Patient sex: M
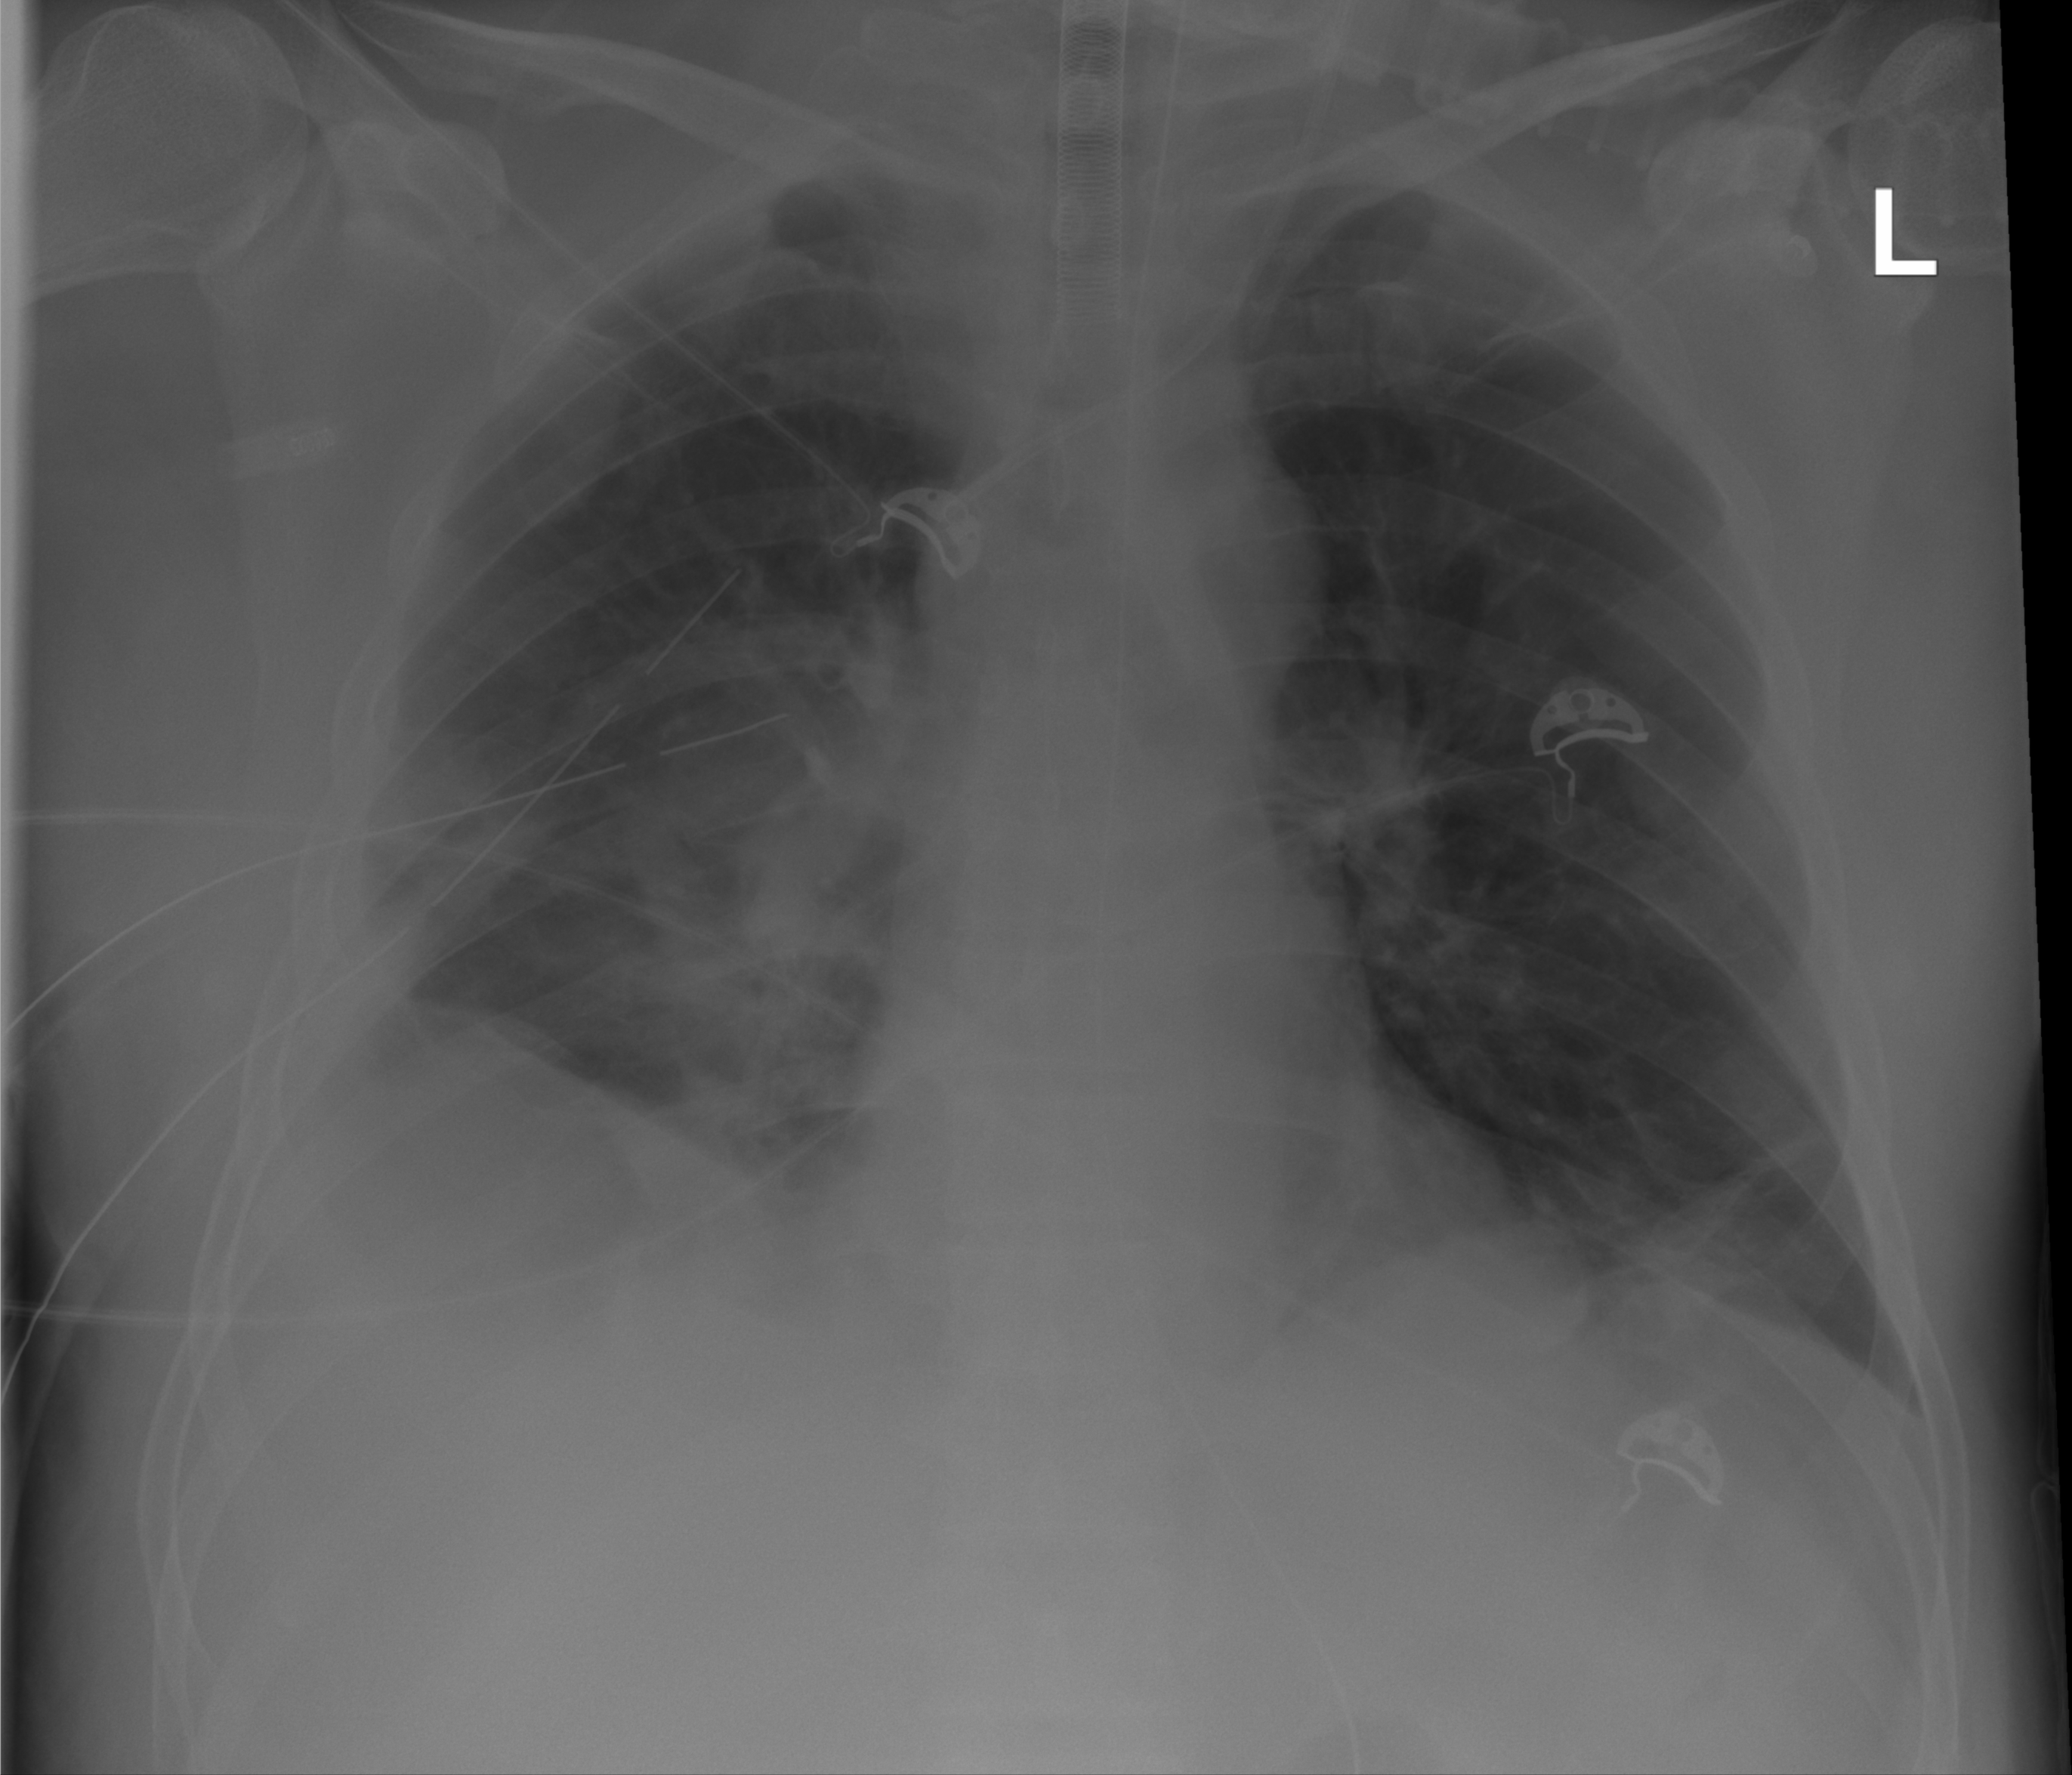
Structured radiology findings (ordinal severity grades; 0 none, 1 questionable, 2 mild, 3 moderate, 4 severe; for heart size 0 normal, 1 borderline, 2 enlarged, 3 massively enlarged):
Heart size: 0
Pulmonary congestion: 0
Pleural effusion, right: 2
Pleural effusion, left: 2
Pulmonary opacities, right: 2
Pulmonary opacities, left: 0
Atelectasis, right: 3
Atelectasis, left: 2